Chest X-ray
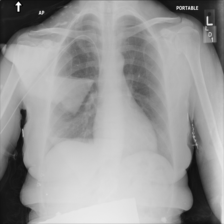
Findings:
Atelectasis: negative
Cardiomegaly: negative
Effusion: negative
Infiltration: negative
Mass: negative
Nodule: negative
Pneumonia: negative
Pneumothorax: negative
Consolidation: negative
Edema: negative
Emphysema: negative
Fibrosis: negative
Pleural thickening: negative
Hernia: negative